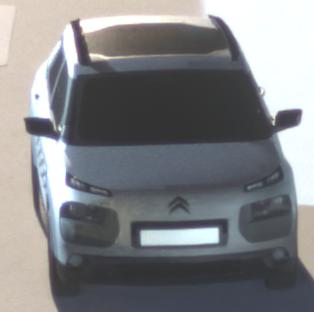
Make: Citroen
Model: C4 Cactus PureTech 75
Detailed model: C4 Cactus
Model produced from: 2014/09
Model produced until: 2015/03
Doors: 5
Color: gray
Road condition: dry road
Daytime: night
Contrast: high contrast